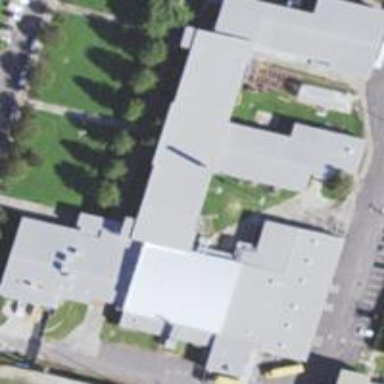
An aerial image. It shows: School building.